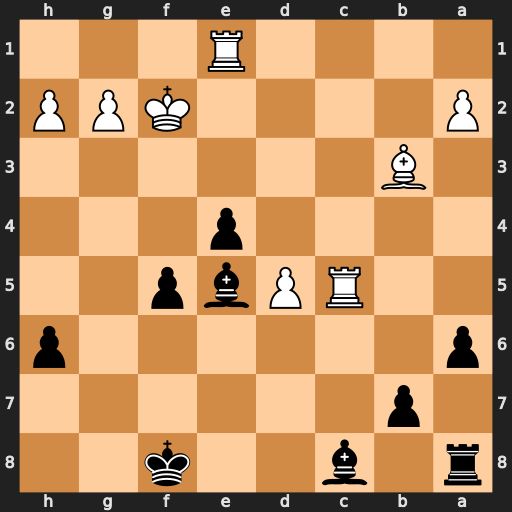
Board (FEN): r1b2k2/1p6/p6p/2RPbp2/4p3/1B6/P4KPP/4R3
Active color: b
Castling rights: -
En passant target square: -
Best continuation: Bd4+ Kf1 Bxc5